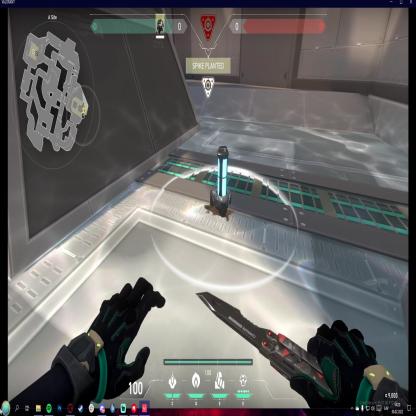
Label: planted spike